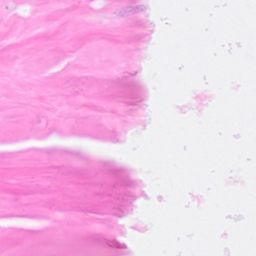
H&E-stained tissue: Breast